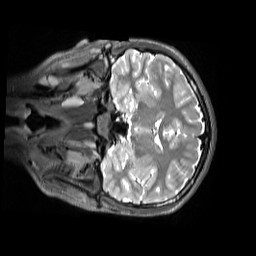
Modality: T2w
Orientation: coronal
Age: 12
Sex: female
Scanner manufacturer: siemens
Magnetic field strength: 3 T
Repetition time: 3.2 s
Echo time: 0.408 s